Question: I have a issue given below regarding 'datebox' calender .When i use 'width="150px"' its working fine and when i use 'width="300px"' the the calender not properly display (given image)but my requirement 'width="300px"' of 'datebox' .
Anyone can give me any idea how can i resolve this issue .

Here's zul:
'''
<datebox hflex="1" readonly="true" lenient="true"
value="@bind(folderInfoData.folderInforecord.infoValueDateTime) "
tooltiptext="@load(vm.getText('FolderInfoDetail:SELECT_DATE'))"
mandatory="@load(folderInfoData.folderInforecord.valueRequired)"
width="300px">
</datebox>
'''
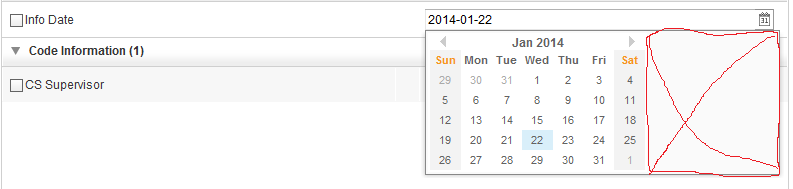
Answer: do this under the zk tag :
'''
<style>
div.z-calendar{
width:429px;
}
</style>
'''
why 429px? because zk makes your box bigger than 300 px (you can inspect that with firebug)
Now you can choose how big your columns will go.
Greetz chill.